Question: I am very new to Latex and am trying to create a table with cells that span multiple rows.
The issue I am trying to solve is removing the horizontal lines that are placed over the multirow cells. A picture of what I have so far is linked here
Latex_table_screenshot

and my code is below.
In the picture are boxed areas indicating the multirow cells that have lines going over them.
I have tried using the cline{} command to remove the horizontal lines, but it ends up removing either more than one line or none at all. I do not think I understand how to use that command completely.
I commented out the two cline commands that show what I am talking about when not commented.
'''
\documentclass[12pt,a4paper]{article}
\usepackage{booktabs}
\usepackage{multirow}
\usepackage[margin=1in]{geometry}
\begin{document}
\renewcommand{\arraystretch}{1.5}
\centering
\begin{tabular}{c|c|c|c{3.5cm}}
\hline
\textbf{ Classification} & \textbf{Total Impulse} & \textbf{Total Impulse} & \textbf{Type/}\\
& (Newton-Seconds) & (Pounds-Seconds) & \textbf{US Requirements}\\
\hline
%___________Micro____________
1/8 A & 0--0.3125 \textbf{N*s} & 0 - 0.07 lbf*s & \multirow{1}{*}\textbf{Micro} \\%[.3cm]
%\cline{3-4}
%\cline{4-5}
\hline
%_________Low Power_________
1/4 A & 0.3126 - 0.625 N*s & 0.071 - 0.14 lbf*s & \multirow{6}{*}{Low Power}\\
\hline
1/2 A & 0.626 - 1.25 N*s & 0.141 - 0.28 lbf*s & \\
\hline
A & 0.626 - 1.25 N*s & 0.141 - 0.28 lbf*s & \\
\hline
B & 2.51 - 5.00 N*s & 0.561 - 1.12 lbf*s & \\
\hline
C & 5.01 - 10.0 N*s & 1.121 - 2.25 lbf*s & \\
\hline
D & 10.01 - 20.0 N*s & 2.251 - 4.5 lbf*s & \\
\hline
%_______Mid Power__________
E & 20.01 - 40.0 N*s & 4.51 - 8.99 lbf*s & \multirow{3}{*}{Mid Power}\\
\hline
F & 40.01 - 80.0 N*s & 8.991 - 18.0 lbf*s & \\
\hline
G & 80.01 - 160 N*s & 18.01 - 36.0 lbf*s & \\
\hline
%_____High Power | Level 1_________
H & 160.01 - 320 N*s & 36.01 - 71.9 lbf*s & \multirow{2}{150}{\textbf{ High Power | Level 1} \newline
Level 1 Certification required for purchase. Certification available through Tripoli or NAR.
Under 125g propellant is Federal Aviation Administration exempt.}\\
\hline
I & 320.01 - 640 N*s & 71.9 - 144 lbf*s & \\[2cm]
\hline
%____High Power | Level 2 _____
J & 640.01 - 1,280 N*s & 144.01-288 lbf*s & \multirow{3}{150}{\textbf{ High Power | Level 2} \newline
Level 2 Certification required for purchase. Certification available through Tripoli or NAR.}\\
\hline
K & 1,280.01 - 2,560 N*s & 288.01-576 lbf*s & \\
\hline
L & 2,560.01 - 5,120 N*s & 576.01-1,151 lbf*s & \\[.2cm]
\hline
%_______High Power | Level 3________
M & 5,120.01 - 10,240 N*s & 1,151.01-2,302 lbf*s & \multirow{3}{150}{\textbf{ High Power | Level 3}
\newline
Level 3 Certification required for purchase. Certification available through Tripoli or NAR.}\\
\hline
N & 10,240.01 - 20,480 N*s & 2,302.01-4,604 lbf*s & \\
\hline
O & 20,480.01 - 40,960 N*s & 4,604.01-9,208 lbf*s & \\[.2cm]
\hline
\end {tabular}
\end{document}
'''
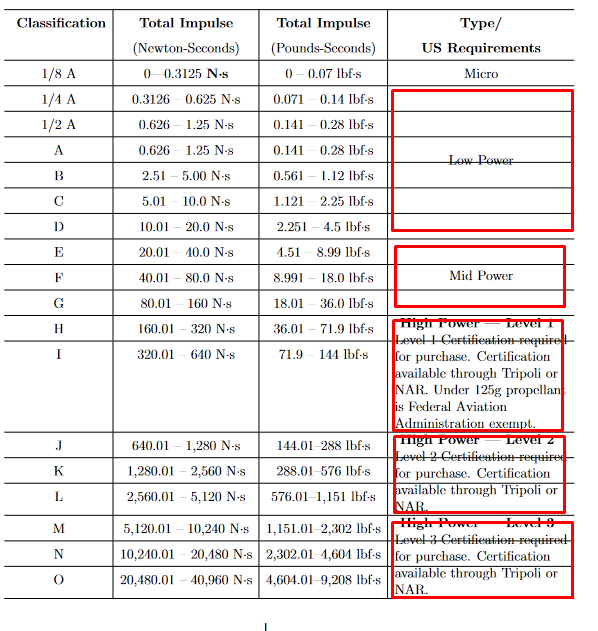
Answer: Have a look at the new 'tabularray' package. This will give you much better results, distribute the rows neatly and will automatically deal with the horizontal lines:
'''
\documentclass[12pt,a4paper]{article}
\usepackage[margin=1in]{geometry}
\usepackage{tabularray}
\begin{document}
\noindent
\begin{tblr}{
colspec={ c c c X},
vlines,
hlines,
vspan=even
}
H & 160.01 - 320 N*s & 36.01 - 71.9 lbf*s & \SetCell[r=2]{} \textbf{High Power | Level 1} \newline Level 1 Certification required for purchase. Certification available through Tripoli or NAR.
Under 125g propellant is Federal Aviation Administration exempt.\\
I & 320.01 - 640 N*s & 71.9 - 144 lbf*s & \\
\end{tblr}
\end{document}
'''
<URL>
(you might want to have a look at the 'siunitx' package to get proper spacing for your numbers and units...)